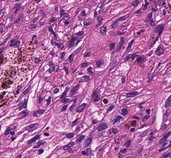
Tumor epithelial tissue: no
Tumor-associated stroma tissue: yes
Normal tissue: no